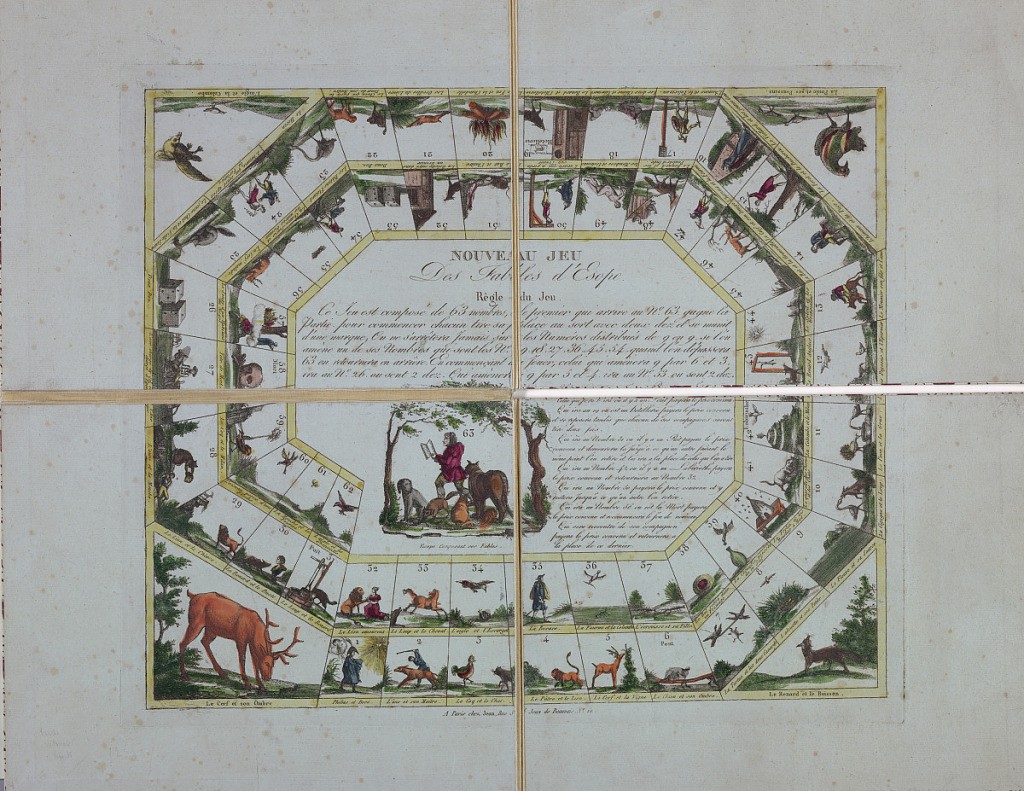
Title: Nouveau Jeu des Fables d'Esope
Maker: Jean, active 19th c.
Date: ca. 1812
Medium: Engraving, brush and watercolor on paper mounted on folding boards
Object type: Game
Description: Printed board game with two rows of vignettes arranged in spiral around a central zone. Each vignette with title of fable and a number. Four more fables at the corners. In the lower left center, Aesop composing his fables. Foldes into quarters.